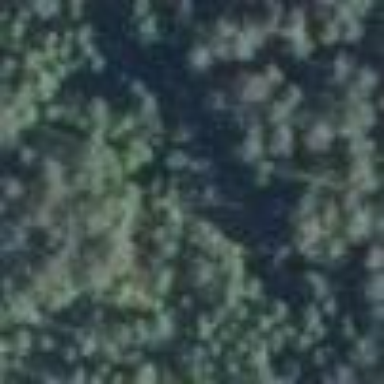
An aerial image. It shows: Woodland consisting mainly of needle-leaved trees.